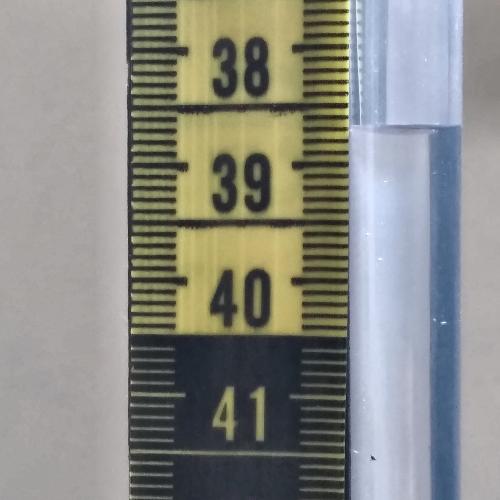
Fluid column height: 38.7 cm